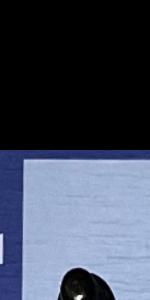
Label: Empty